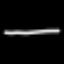
Label: line